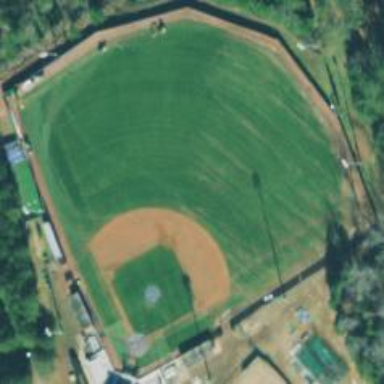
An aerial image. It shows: Baseball pitch for leisure land.